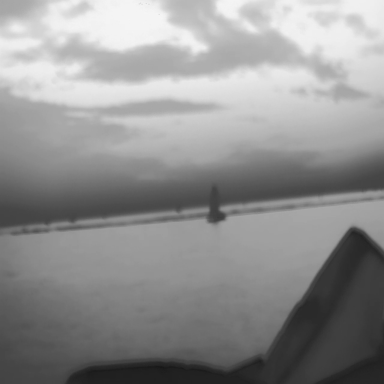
There is a sailboat in the infrared image.